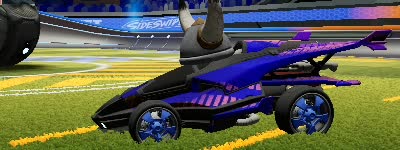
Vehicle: aftershock